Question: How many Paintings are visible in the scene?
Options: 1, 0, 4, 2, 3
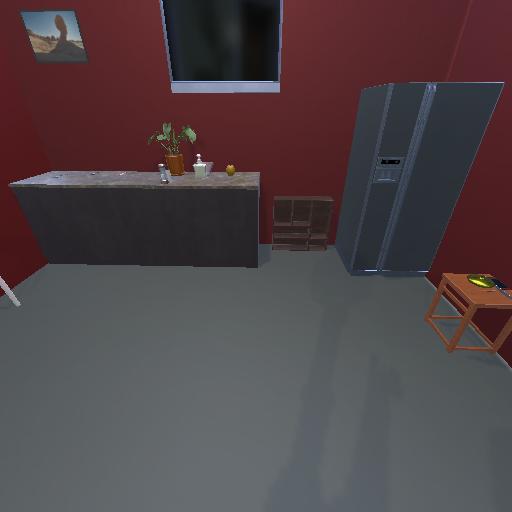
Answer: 1